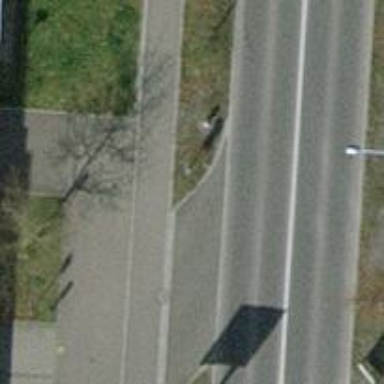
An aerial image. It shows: Footway surfaced with paving stones.